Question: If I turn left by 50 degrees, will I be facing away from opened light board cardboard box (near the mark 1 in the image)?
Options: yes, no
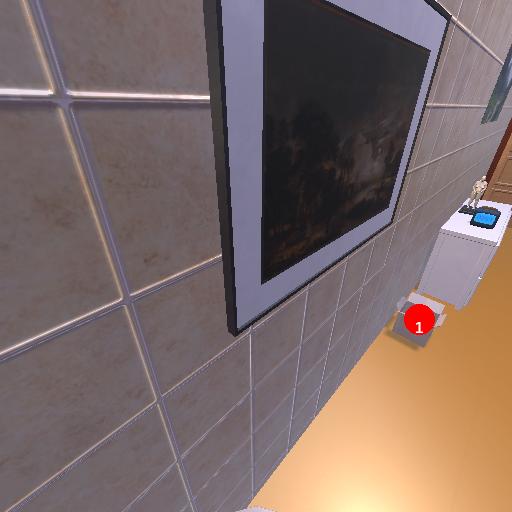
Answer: yes